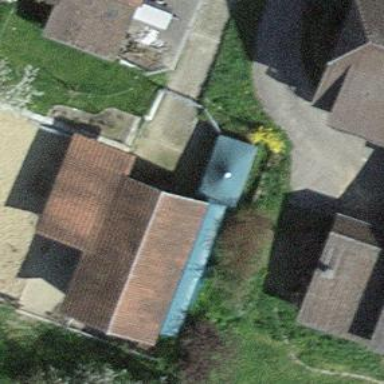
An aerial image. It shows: Stable building.